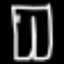
Label: pants